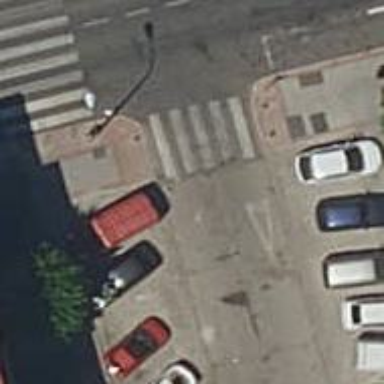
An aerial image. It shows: Marked crossing on footway.